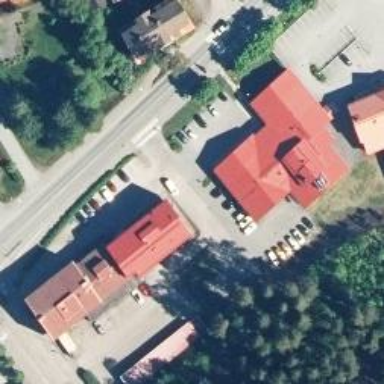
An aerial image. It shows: Pharmacy providing healthcare services.